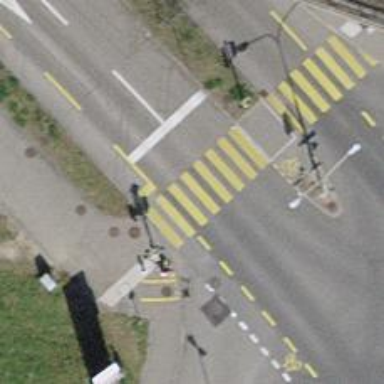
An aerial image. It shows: Road with traffic signals at the crossing.